Question: I'm learning how to build a photo_gallery using a PHP video book/tutorial. I was able to upload a photo, but in the MySQL database, it's not registering a size of the photo. It just says 0 (see image)
The instructor's Mysql gives the size of the file.
Any idea why the file size wouldn't show up in SQL?

UPDATE... This is the photograph class.
'''
<?php
require_once(LIB_PATH.DS.'database.php');
class Photograph extends DatabaseObject {
protected static $table_name="photographs";
protected static $db_fields=array('id', 'filename', 'type', 'caption');
public $id;
public $filename;
public $type;
public $size;
public $caption;
private $temp_path;
protected $upload_dir="images";
public $errors=array();
protected $upload_errors = array(
UPLOAD_ERR_OK => "No errors.",
UPLOAD_ERR_INI_SIZE => "Larger than upload_max_filesize.",
UPLOAD_ERR_FORM_SIZE => "Larger than form MAX_FILE_SIZE.",
UPLOAD_ERR_PARTIAL => "Partial upload.",
UPLOAD_ERR_NO_FILE => "No file.",
UPLOAD_ERR_NO_TMP_DIR => "No temporary directory.",
UPLOAD_ERR_CANT_WRITE => "Can't write to disk.",
UPLOAD_ERR_EXTENSION => "File upload stopped by extension."
);
// Pass in $_FILE(['uploaded_file']) as an argument
public function attach_file($file) {
//perform error checking on the form parameters
if(!file || empty($file) || !is_array($file)){
//error: nothing uploaded or wrong usage
$this->errors[] = "No file was uploaded.";
return false;
} elseif($file['error'] !=0) {
//error: report what PHP says went wrong
$this->errors[] = $this->upload_errors[$file['error']];
return false;
} else {
//set object attributes to the form parameters.
$this->temp_path = $file['tmp_name'];
$this->filename = basename($file['name']);
$this->type = $file['type'];
$this->size = $file['size'];
//don't worry about saving anything to the database yet
return true;
}
}
public function save() {
// a new record won't have an id yet.
if(isset($this->id)) {
//really just to update the caption
$this->update();
} else {
//make sure there are no errors
//Can't save if there are pre-existing errors
if(!empty($this->errors)) {return false; }
//make sure the caption is not too long for the DB
if(strlen($this->caption) > 255) {
$this->error[] = "The caption can only be 255 characters long.";
return false;
}
//Can't save without filename and temp location
if(empty($this->filename) || empty($this->temp_path)){
$this->errors[] = "The file location was not available.";
return false;
}
//Determine the target_path
$target_path = SITE_ROOT .DS. 'public' .DS. $this->upload_dir .DS. $this->filename;
//Make sure a file doesn't already exist
if(file_exists($target_path)) {
$this->errors[] = "The file {$this->filename} already exists.";
return false;
}
//attempt to move the file
if(move_uploaded_file($this->temp_path, $target_path)) {
//success
//save a corresponding entry to the database
if($this->create()) {
//we are done with temp_path, the file isn't there anymore
unset($this->temp_path);
return true;
}
} else {
//failure
$this->errors[] = "The file upload failed, possibly due to incorrect permissions
on the upload folder.";
return false;
}
}
}
//common database methods
public static function find_all(){
return self::find_by_sql("SELECT * FROM ".self::$table_name);
}
public static function find_by_id($id=0) {
global $database;
$result_array = self::find_by_sql("SELECT * FROM ".self::$table_name." WHERE id={$id} LIMIT 1");
return !empty($result_array) ? array_shift($result_array) : false;
}
public static function find_by_sql($sql=""){
global $database;
$result_set = $database->query($sql);
$object_array = array();
while ($row = $database->fetch_array($result_set)) {
$object_array[] = self::instantiate($row);
}
return $object_array;
}
private static function instantiate($record){
$object = new self;
//$object->id = $record['id'];
//$object->username = $record['username'];
//$object->password = $record['password'];
//$object->first_name = $record['first_name'];
//$object->last_name = $record['last_name'];
foreach($record as $attribute=>$value) {
if($object->has_attribute($attribute)) {
$object->$attribute = $value;
}
}
return $object;
}
private function has_attribute($attribute) {
$object_vars = $this->attributes();
return array_key_exists($attribute, $object_vars);
}
protected function attributes() {
//return an array of attribute keys and their values
$attributes = array();
foreach(self::$db_fields as $field) {
if(property_exists($this, $field)) {
$attributes[$field] = $this->$field;
}
}
return $attributes;
}
protected function sanitized_attributes() {
global $database;
$clean_attributes = array();
//sanitize the values before submitting
//Note: does not alter the actual value of each attribute
foreach($this->attributes() as $key=> $value) {
$clean_attributes[$key] = $database->escape_value($value);
}
return $clean_attributes;
}
//replaced with a custom save()
//public function save() {
//return isset($this->id) ? $this->update() : $this->create();
//}
public function create() {
global $database;
$attributes = $this->sanitized_attributes();
$sql = "INSERT INTO ".self::$table_name." (";
$sql .= join(", ", array_keys($attributes));
$sql .= ") VALUES ('";
$sql .= join("', '", array_values($attributes));
$sql .= "')";
if ($database->query($sql)) {
$this->id = $database->insert_id();
return true;
} else {
return false;
}
}
public function update() {
global $database;
$attributes = $this->sanitized_attributes();
$attribute_pairs = array();
foreach($attributes as $key => $value) {
$attribute_pairs[] = "{$key}='{$value}'";
}
$sql = "UPDATE ".self::$table_name." SET ";
$sql .= join(", ", $attribute_pairs);
$sql .= " WHERE id=". $database->escape_value($this->id);
$database->query($sql);
return($database->affected_rows() == 1) ? true : false;
}
public function delete() {
global $database;
$sql = "DELETE FROM ".self::$table_name." ";
$sql .= "WHERE id=". $database->escape_value($this->id);
$sql .= " LIMIT 1";
$database->query($sql);
return($database->affected_rows() == 1) ? true : false;
}
}
'''
?>
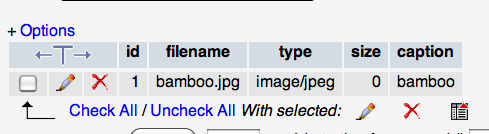
Answer: I think you forget to put size in your '$db_fields'
'''
protected static $db_fields=array('id', 'filename', 'type', 'size', 'caption');
'''
if you look at your 'attributes()' function it checks to see if property_exists within the '$db_fields' and then assign the value to '$attributes' array and since 'size' was not within the array that you are checking against, it basically gets filtered out is what i am guessing:
'''
protected function attributes() {
//return an array of attribute keys and their values
$attributes = array();
foreach(self::$db_fields as $field) {
if(property_exists($this, $field)) {
$attributes[$field] = $this->$field;
}
}
return $attributes;
}
'''